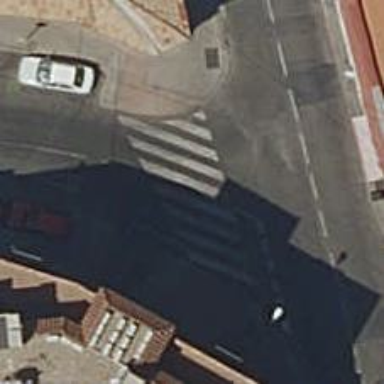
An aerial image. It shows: Marked road crossing.